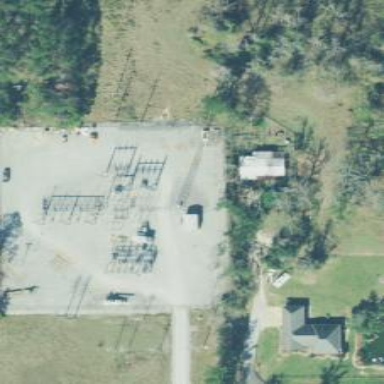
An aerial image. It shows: There is distribution substation enclosed by fence.